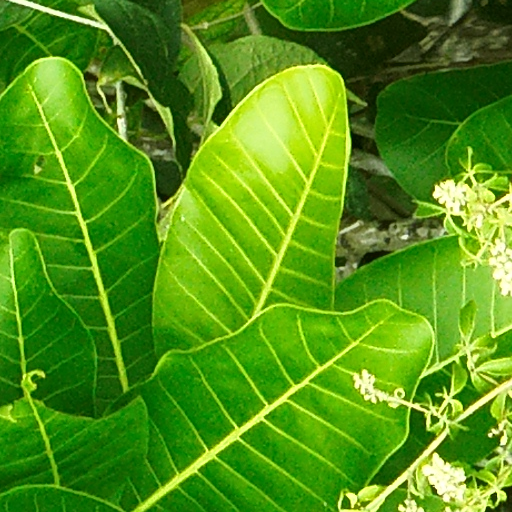
Species: Anacardium excelsum
GBIF accepted scientific name: Anacardium excelsum
Crown area (m\u00b2): 401.218